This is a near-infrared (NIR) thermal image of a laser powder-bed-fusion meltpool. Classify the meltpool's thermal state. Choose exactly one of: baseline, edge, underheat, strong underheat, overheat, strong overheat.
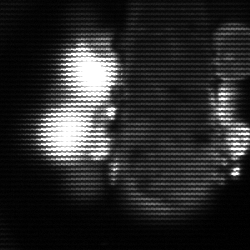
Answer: strong underheat